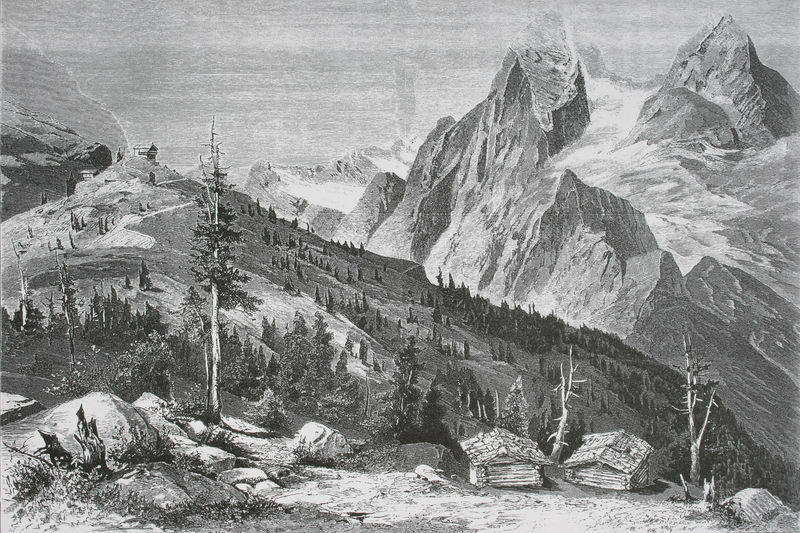
Titel: Das Königshaus auf dem Schachten
Künstler: Max Kuhn
Standort: (Seriendruck)
Schlagwörter: felsen, gestein, himmel, schatten, bäume, landschaft, licht, schnee, weg, stein, steine, häuser, hütte, wiesen, tal, ansicht, berge, gebirge, gipfel, bergkette, kahl, steil, hütten, tannen, stämme, alpen, schneefeld, gehölz, hänge, gebirgsketten, kahle bäume, einschnitte, felsblöcke